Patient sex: M
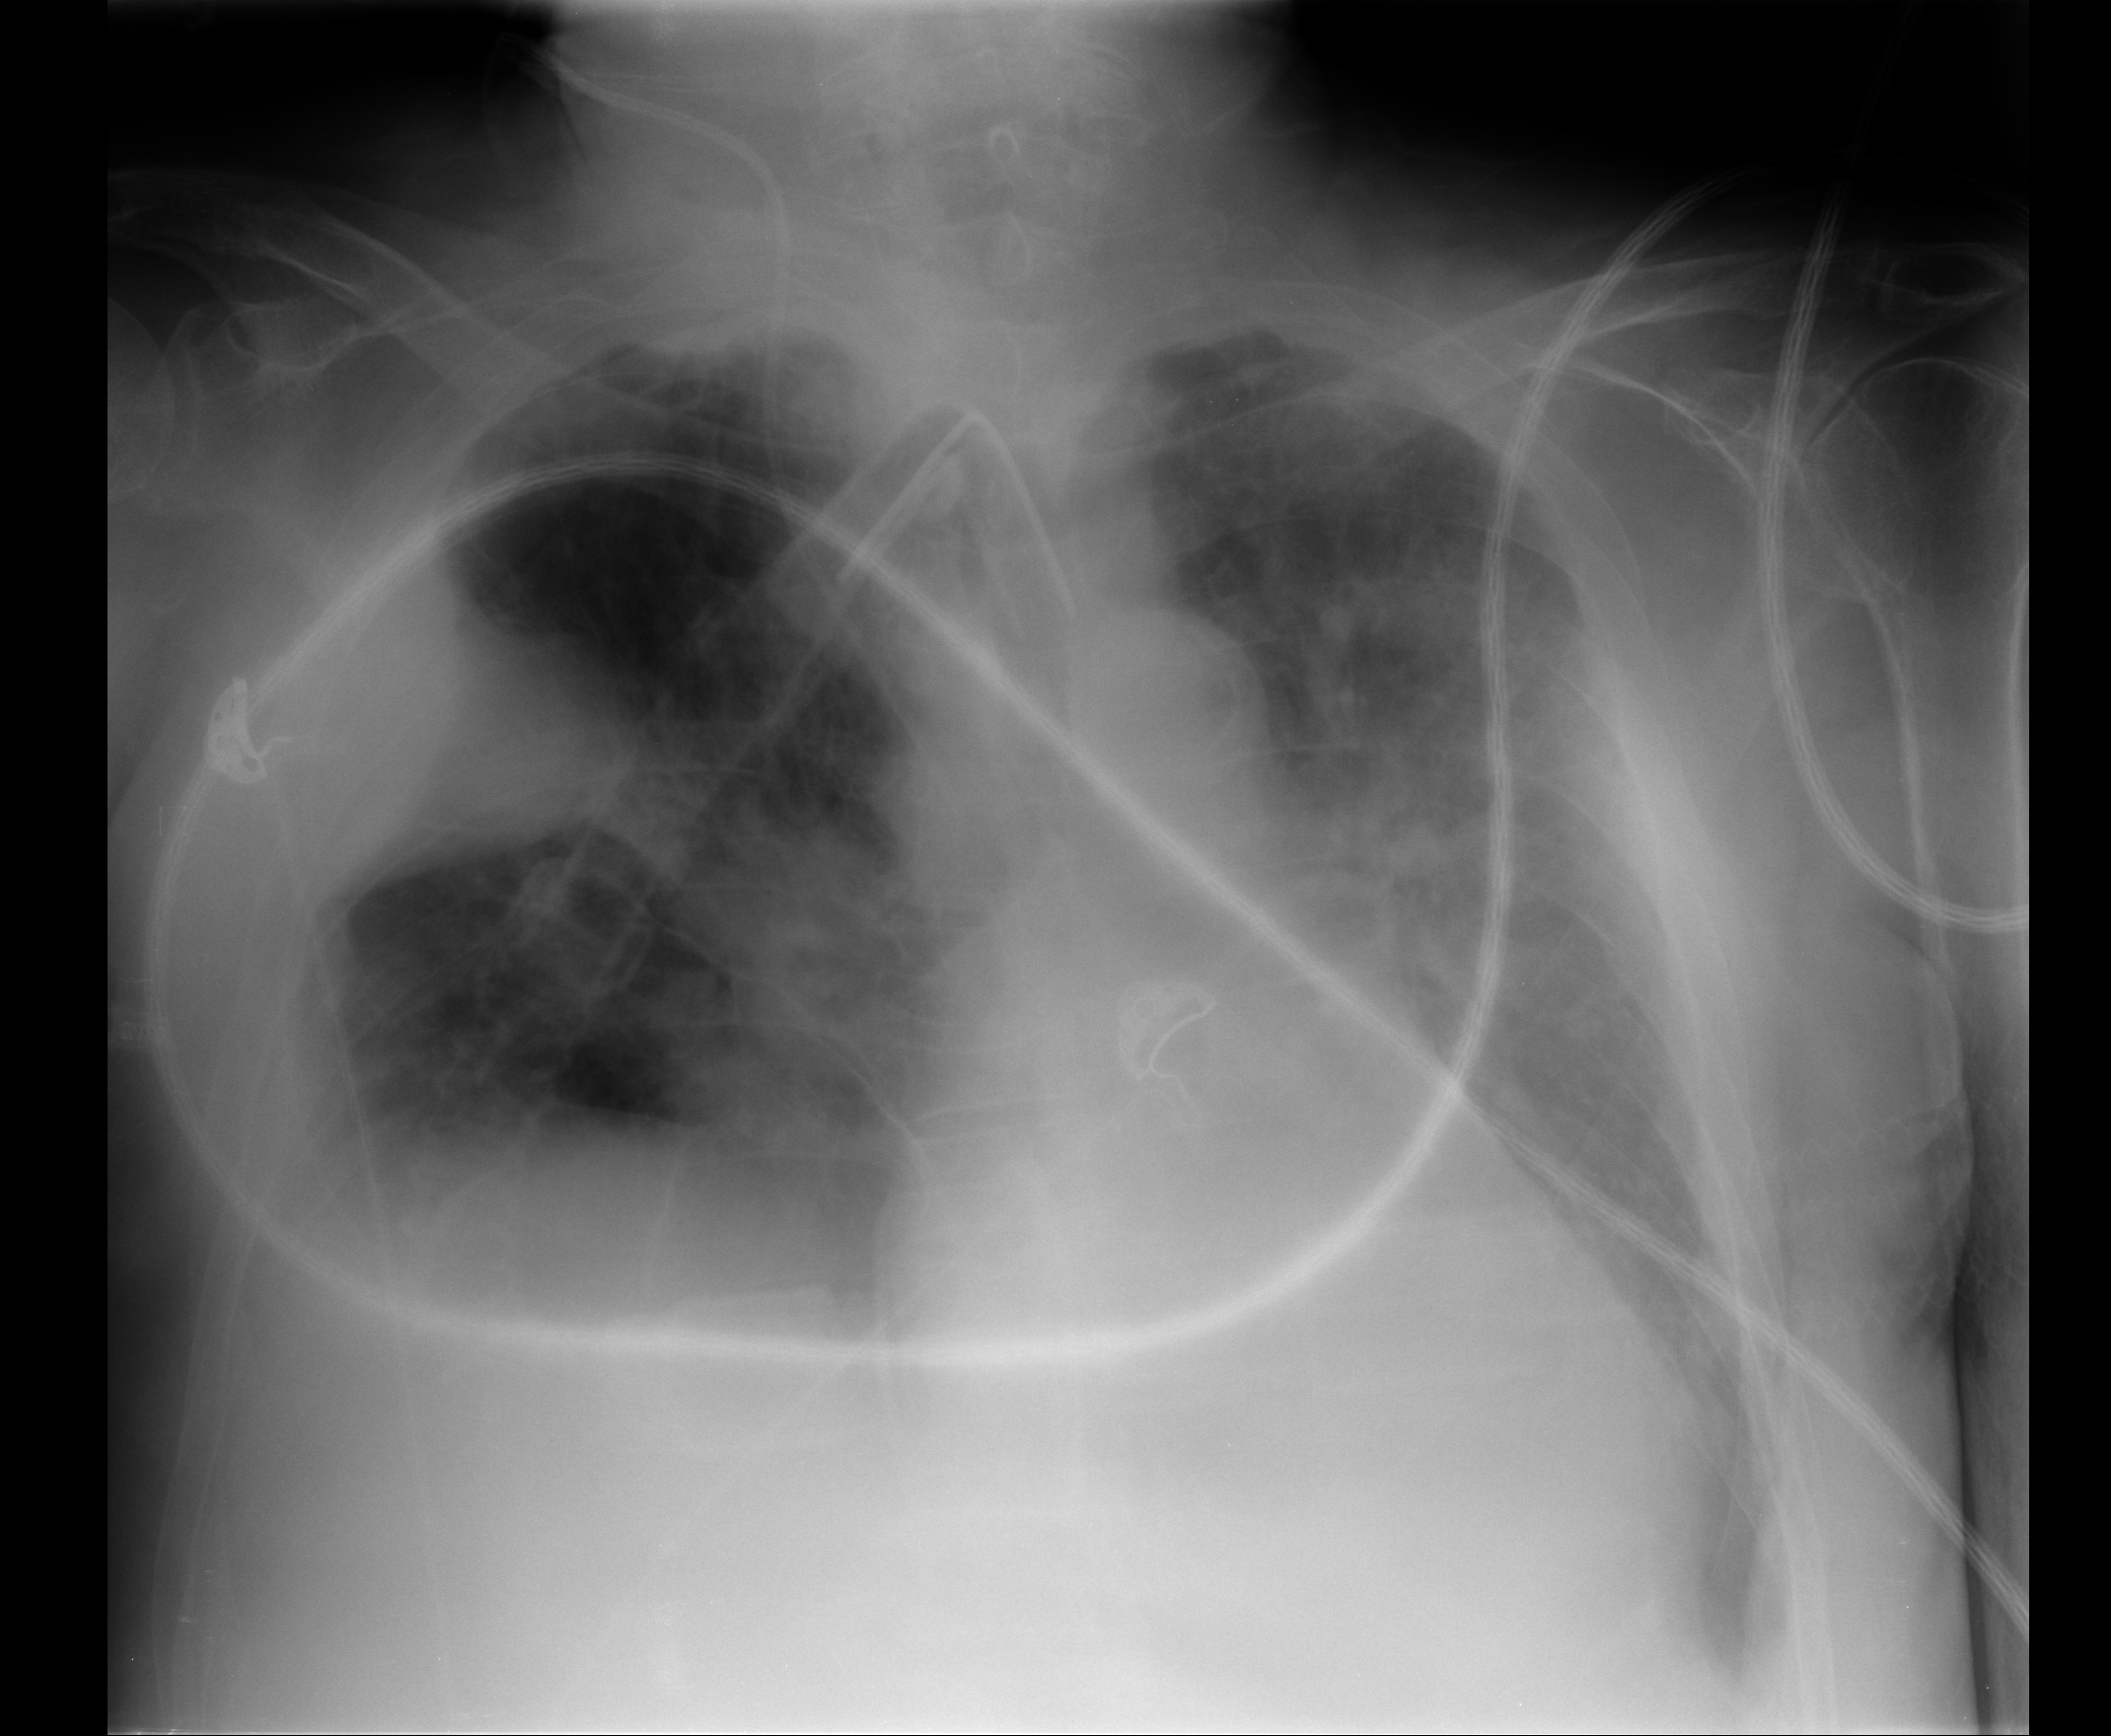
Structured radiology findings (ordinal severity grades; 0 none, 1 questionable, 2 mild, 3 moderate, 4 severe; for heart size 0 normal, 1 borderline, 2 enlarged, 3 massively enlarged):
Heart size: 1
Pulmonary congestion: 2
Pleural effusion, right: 3
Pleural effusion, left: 2
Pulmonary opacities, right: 2
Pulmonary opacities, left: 2
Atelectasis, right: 3
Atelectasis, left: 3